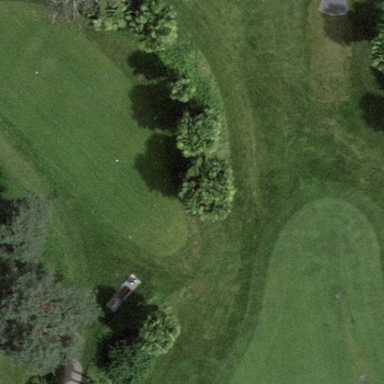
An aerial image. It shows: Golf tee.